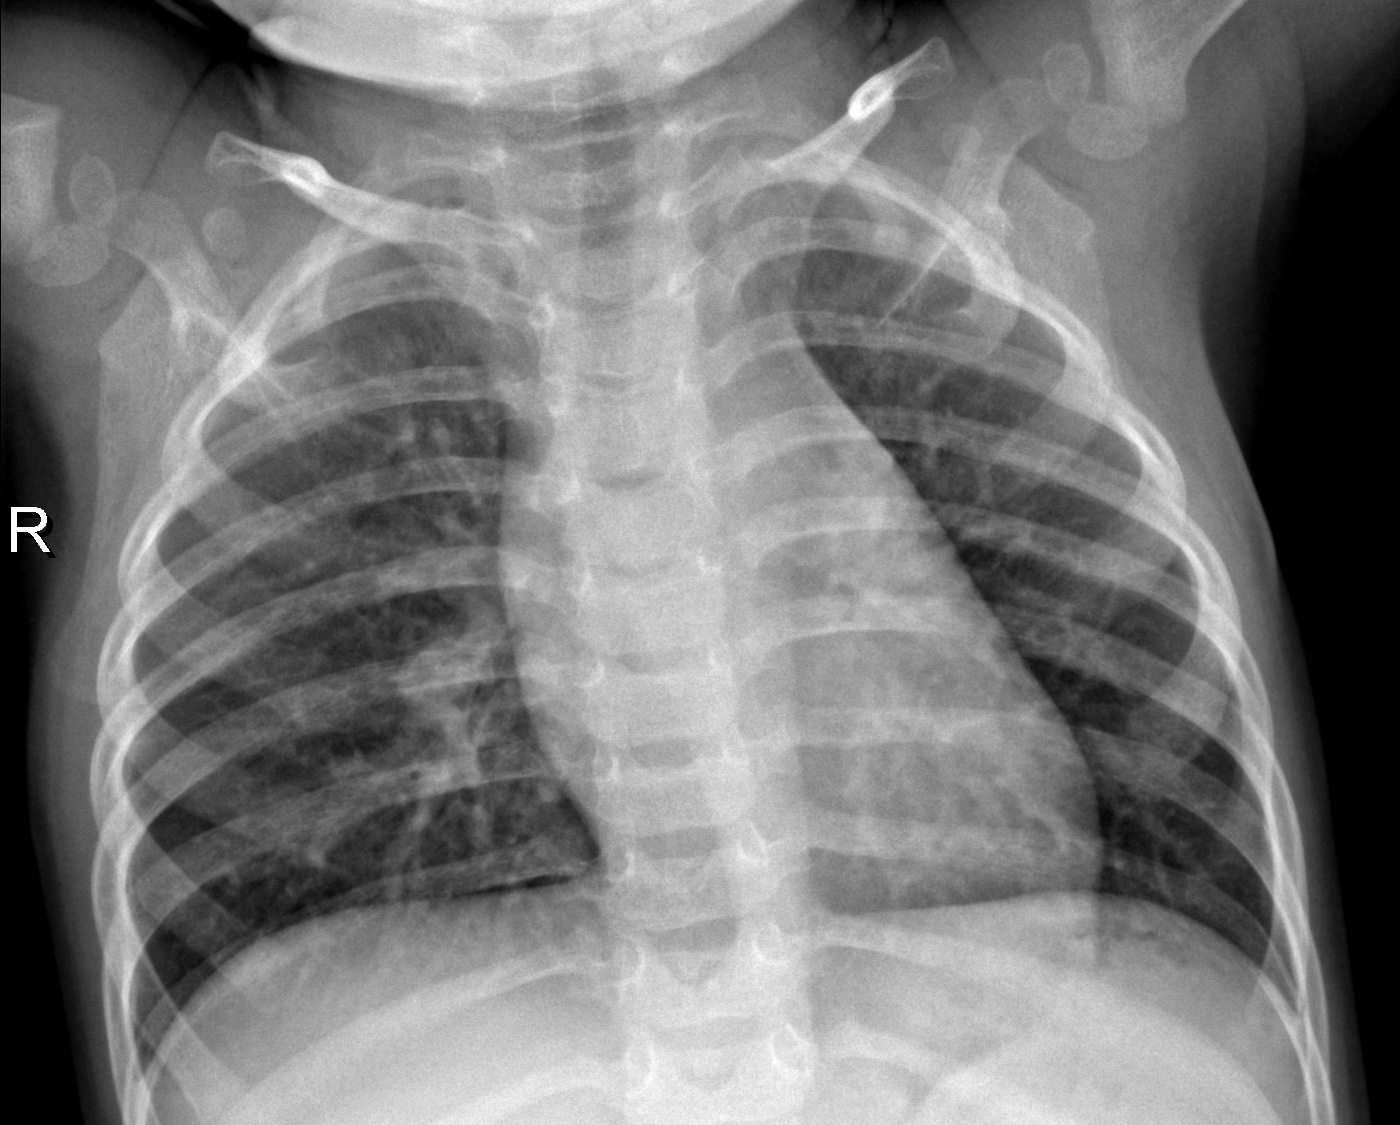
Diagnosis: NORMAL